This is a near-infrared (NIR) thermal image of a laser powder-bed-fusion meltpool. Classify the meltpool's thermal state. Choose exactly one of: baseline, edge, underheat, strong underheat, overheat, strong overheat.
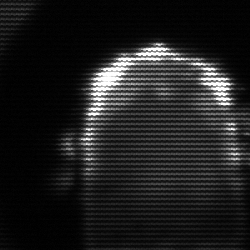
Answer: baseline